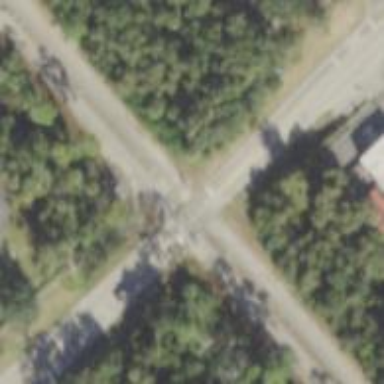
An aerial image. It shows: Railway level crossing.